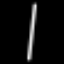
Label: fork